Question: I want to center two image views, but I couldn't get it working. Currently I have:
'''
<ImageView
android:id="@+id/imageView1"
android:layout_width="wrap_content"
android:layout_height="wrap_content"
android:onClick="goToMainMenu"
android:src="@drawable/tw" />
<ImageView
android:id="@+id/imageView2"
android:layout_width="wrap_content"
android:layout_height="wrap_content"
android:onClick="goToMainMenu"
android:src="@drawable/fb" />
'''
Any suggestions on what I have to add to make it both centered?
This is what I wanted to achieve, where I could set a specific margin from the bottom:

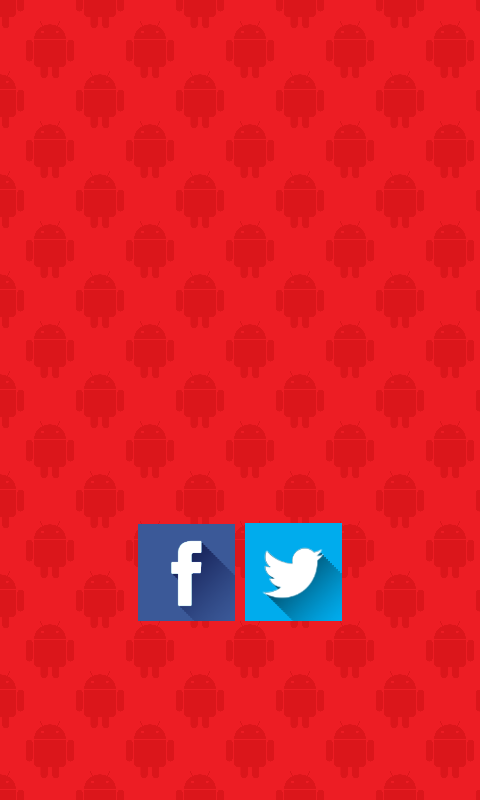
Answer: '''
<RelativeLayout
android:background="@drawable/red_android_background"
android:layout_width="match_parent"
android:layout_height="match_parent" >
<LinearLayout
android:orientation="horizontal"
android:layout_height="wrap_content"
android:layout_width="wrap_content"
android:layout_centerHorizontal="true"
android:layout_alignParentBottom="true"
android:layout_marginBottom="@dimen/somevalue">
<ImageView
android:id="@+id/imageView1"
android:layout_width="wrap_content"
android:layout_height="wrap_content"
android:onClick="goToMainMenu"
android:src="@drawable/tw" />
<ImageView
android:id="@+id/imageView2"
android:layout_width="wrap_content"
android:layout_height="wrap_content"
android:onClick="goToMainMenu"
android:src="@drawable/fb" />
</LinearLayout
</RelativeLayout>
'''
You might need to add a weight attribute of 1 for both 'ImageView's if they are different sizes.